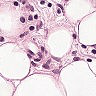
Metastatic tissue present: yes